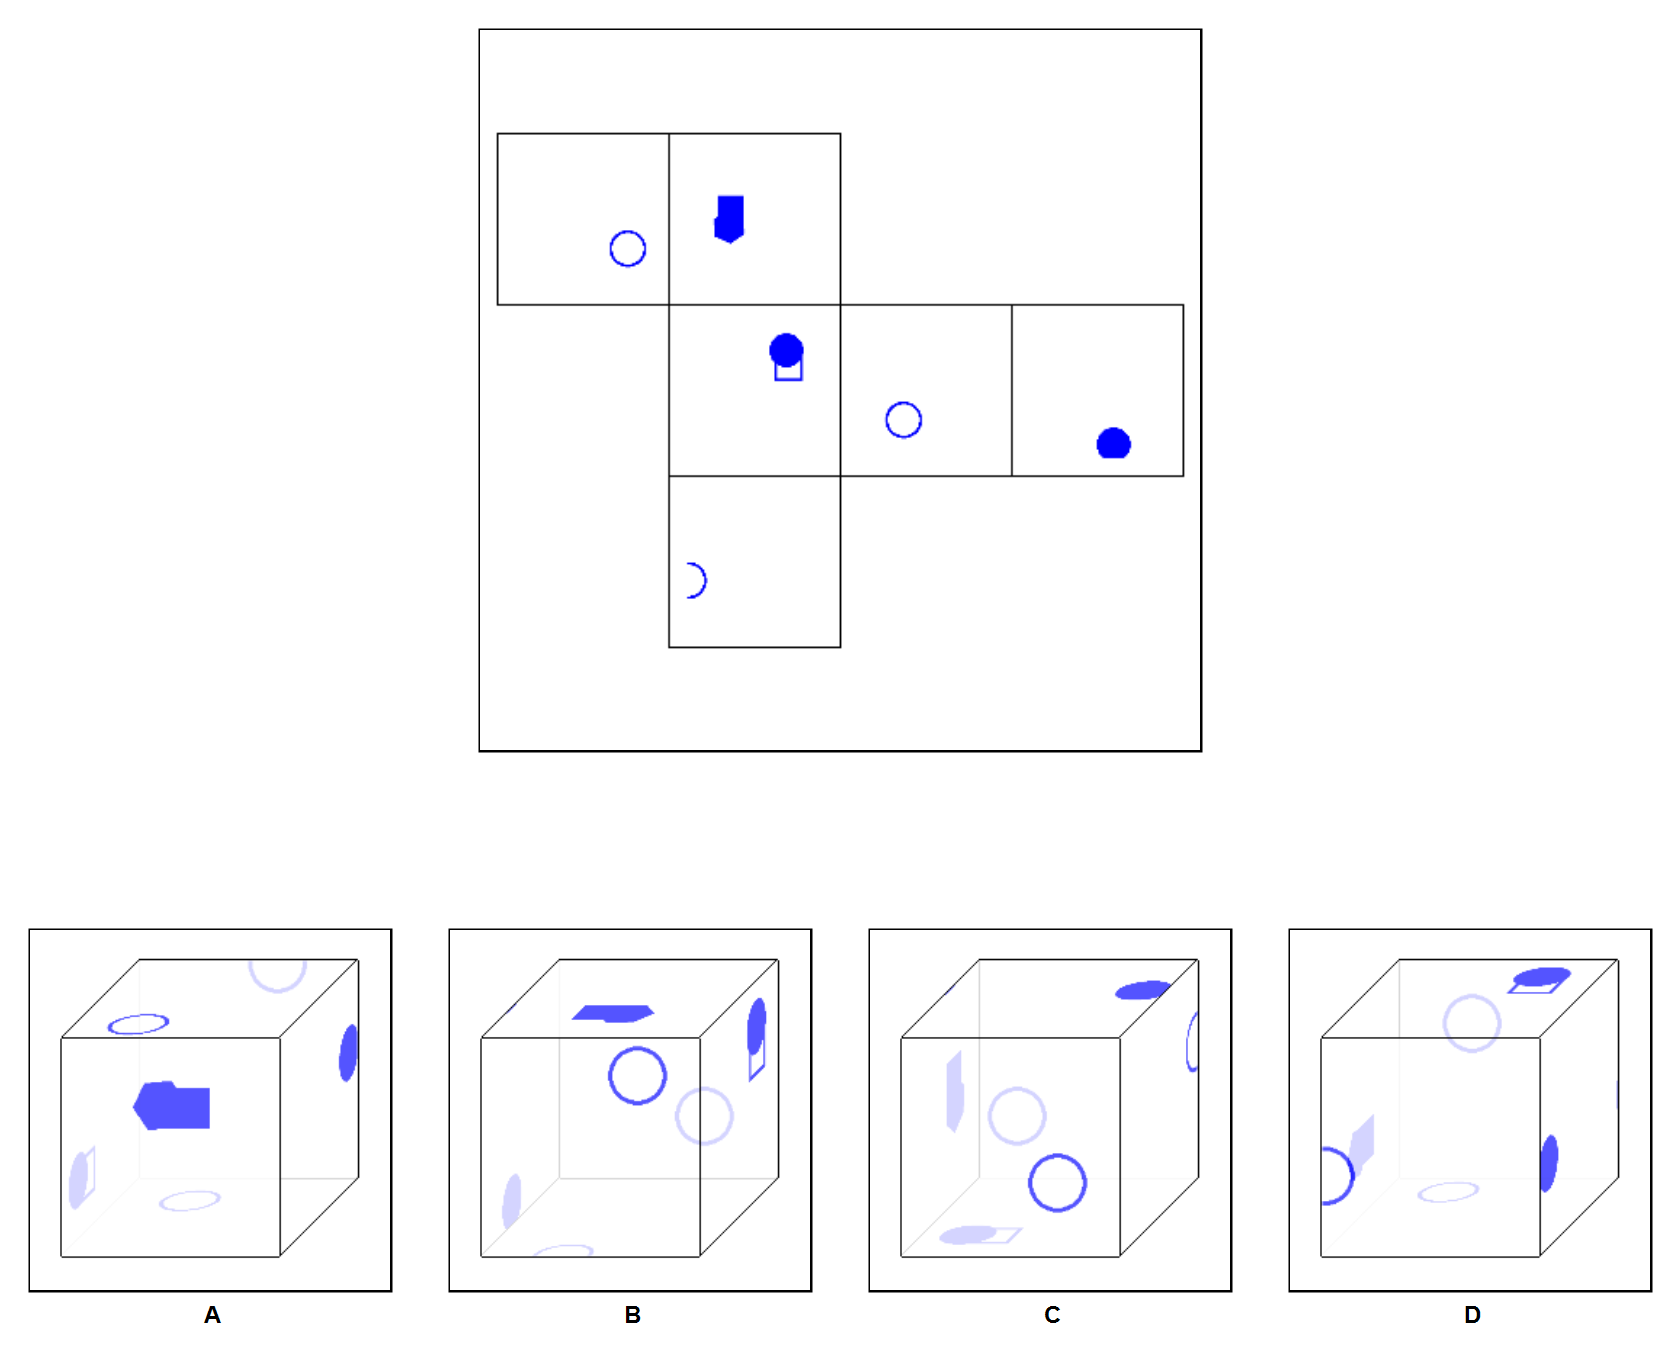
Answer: D